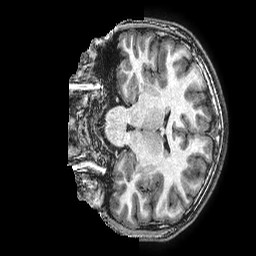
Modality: T1w
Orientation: coronal
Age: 14
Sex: male
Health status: ill
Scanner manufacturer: ge
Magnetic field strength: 3 T
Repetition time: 0.0077 s
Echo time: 0.003436 s